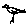
Label: bird